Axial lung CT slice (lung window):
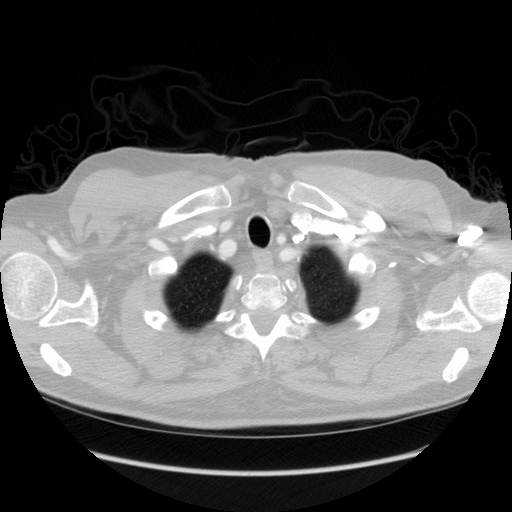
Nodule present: no